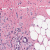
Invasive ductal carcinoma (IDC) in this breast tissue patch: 1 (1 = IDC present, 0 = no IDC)